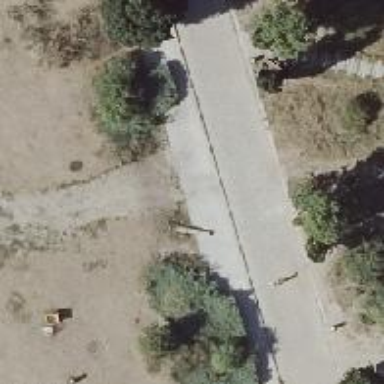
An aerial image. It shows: Service road with compacted sidewalk.